Question: I was trying to understand the basic advantage of using DataType in SQL Server 2005. I underwent the article <URL>, saying that in case you want to delete multiple records. Serialize the XMl, send it in Database and using below query you can delete it..

I was curious to look into any other advantage of using this DataType...
<URL>
Here are some reasons for using native XML features in SQL Server 2005 as opposed to managing your XML data in the file system:
1. You want to use administrative functionality of the database server for managing your XML data (for example, backup, recovery and replication). My Understanding - Can you share some knowledge over it to make it clear?
2. You want to share, query, and modify your XML data in an efficient and transacted way. Fine-grained data access is important to your application. For example, you may want to insert a new section without replacing your whole document. My Understanding - XML is in specific column row, In order to add new section in this row's cell, Update is required, so whole document will be updated. Right?
3. You want the server to guarantee well-formed data, and optionally validate your data according to XML schemas. My Understanding - Can you share some knowledge over it to make it clear?
4. You want indexing of XML data for efficient query processing and good scalability, and the use a first-rate query optimizer. My Understanding - Same can be done by adding individual columns. Then why XML column?
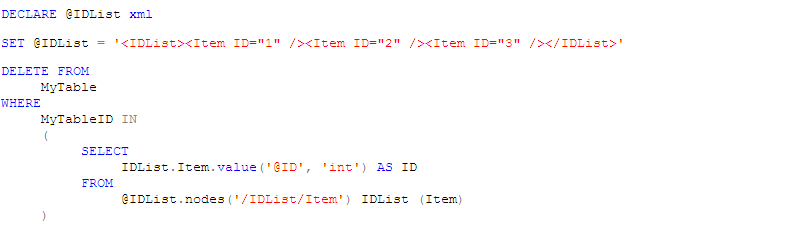
Answer: Pros:
Allows storage of xml data that can be automatically controlled by an xml schema - thereby guaranteeing a certain level of data quality
Many web/desktop apps store data in xml form, these can then be easily stored and queried in the database - so it is a great place to store xml data that an app may need to use (e.g. for configuration settings)
Cons:
Be careful about using xml fields, they may start off as innocent storage but can become a performance nightmare if you want to search, analyse and report on many records.
Also, if xml fields will be added to, changed or deleted this can be slow and leads to complex t-sql.
In replication, the whole xml gets updated even if only one node changes - therefore you could have many more conflicts that cannot easily be resolved.